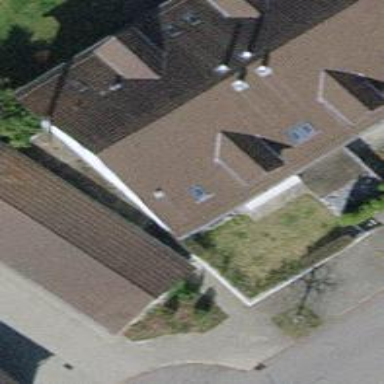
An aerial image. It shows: View of roof of building.